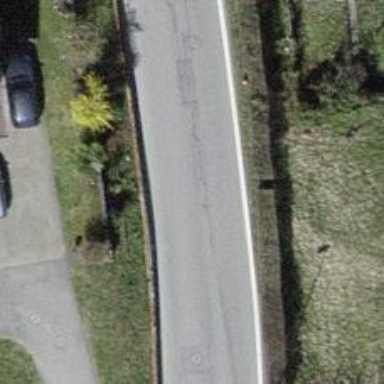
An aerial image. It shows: Tertiary road with shared cycleway.